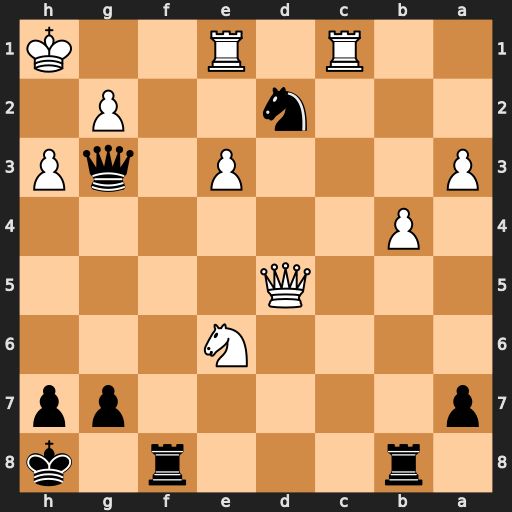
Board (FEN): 1r3r1k/p5pp/4N3/3Q4/1P6/P3P1qP/3n2P1/2R1R2K
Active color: b
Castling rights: -
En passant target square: -
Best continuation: Nf3 gxf3 Qxh3+ Kg1 Qg3+